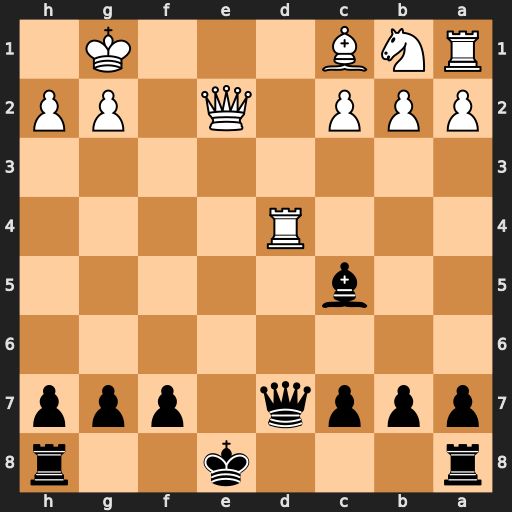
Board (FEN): r3k2r/pppq1ppp/8/2b5/3R4/8/PPP1Q1PP/RNB3K1
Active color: b
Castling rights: kq
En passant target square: -
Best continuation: Qe6 Qxe6+ fxe6 Be3 Bxd4